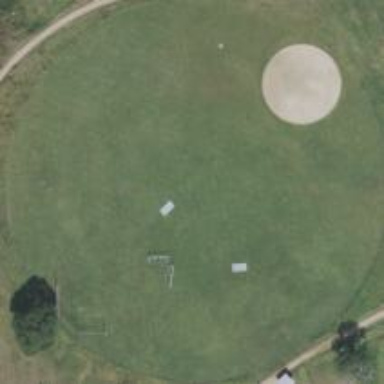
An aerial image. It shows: Pitch used for soccer and baseball activities.